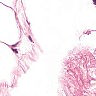
Metastatic tissue present: no